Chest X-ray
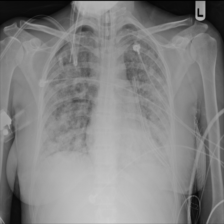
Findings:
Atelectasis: negative
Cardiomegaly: negative
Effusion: negative
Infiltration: negative
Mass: negative
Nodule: negative
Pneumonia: negative
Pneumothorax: positive
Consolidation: negative
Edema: negative
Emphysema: negative
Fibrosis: negative
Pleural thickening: negative
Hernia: negative